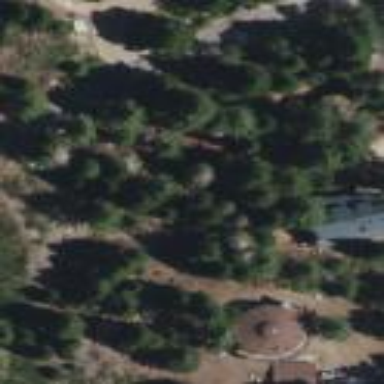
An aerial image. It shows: Evergreen needle-leaved woodland.